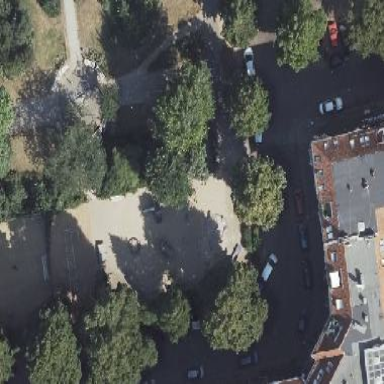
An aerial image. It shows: Sandpit playground.